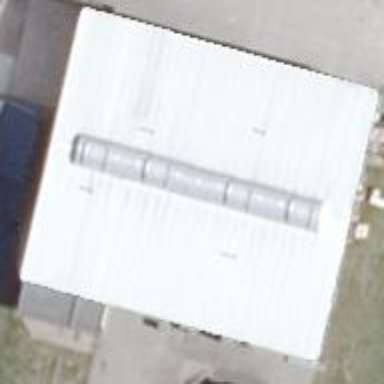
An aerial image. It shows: Commercial building with gabled roof.